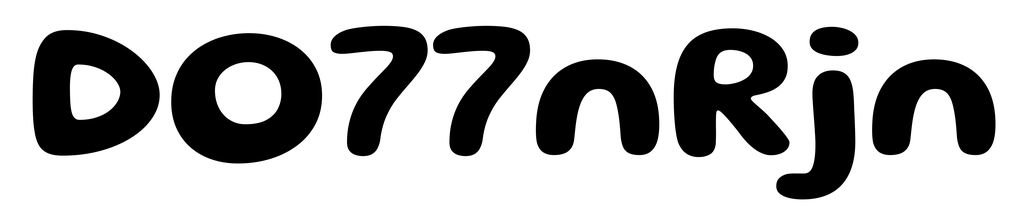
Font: Gluten_SemiBold